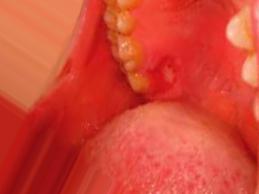
Condition: Mouth Ulcer